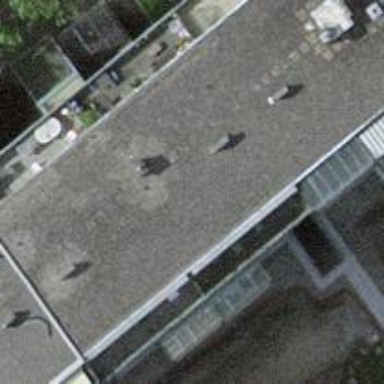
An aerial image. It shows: Block of apartments with flat grey roof.